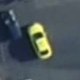
Vehicle type: Taxi